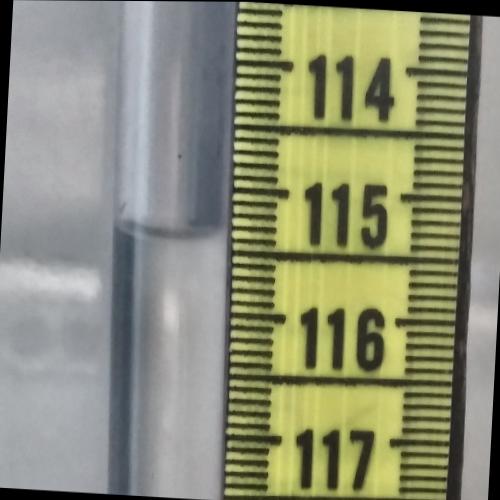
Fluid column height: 115.4 cm